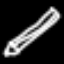
Label: pencil